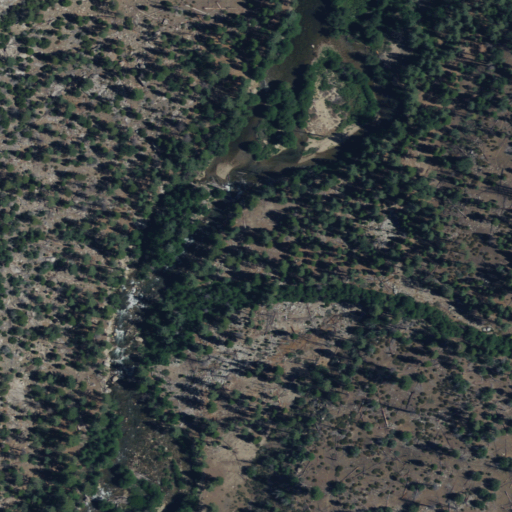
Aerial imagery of valley in California named Manzanita Canyon containing grassland, shrub, evergreen forest, open water, and woody wetlands